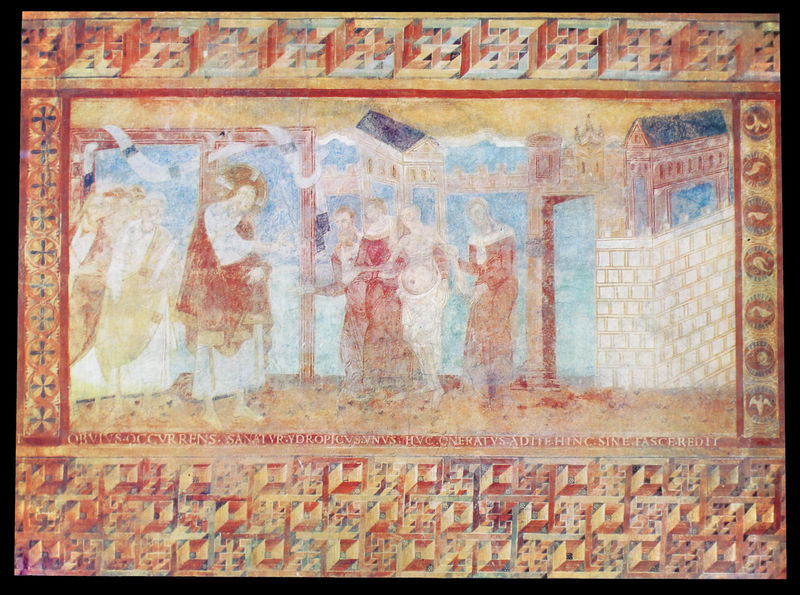
Titel: Wandmalerei im Mittelschiff von St. Georg in Reichenau-Oberzell
Standort: Reichenau-Oberzell, St. Georg, Stiftskirche (EU - D - BW - Bodenseegebiet)
Schlagwörter: blau, rot, kirche, wandgemälde, wandmalerei, burg, mosaik, mittelalter, latein, zeichnng, verblasst, re, ka, wd, dew, dw, f3, efrot